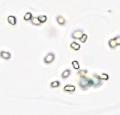
Label: Phaeocystis